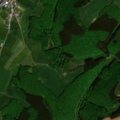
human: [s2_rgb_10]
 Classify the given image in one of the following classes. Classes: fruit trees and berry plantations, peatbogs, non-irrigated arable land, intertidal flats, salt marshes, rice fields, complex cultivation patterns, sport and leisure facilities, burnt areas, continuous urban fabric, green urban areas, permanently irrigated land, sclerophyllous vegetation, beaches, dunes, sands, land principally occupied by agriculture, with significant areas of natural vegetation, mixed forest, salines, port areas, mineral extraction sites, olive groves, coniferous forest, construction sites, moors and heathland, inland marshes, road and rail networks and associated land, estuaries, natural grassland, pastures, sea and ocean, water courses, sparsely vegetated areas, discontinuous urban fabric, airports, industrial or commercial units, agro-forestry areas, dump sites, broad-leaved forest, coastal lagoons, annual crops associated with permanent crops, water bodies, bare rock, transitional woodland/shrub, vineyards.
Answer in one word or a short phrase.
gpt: discontinuous urban fabric, non-irrigated arable land, complex cultivation patterns, mixed forest